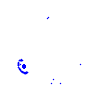
Particle: kaon